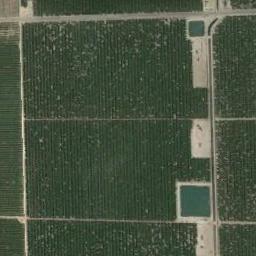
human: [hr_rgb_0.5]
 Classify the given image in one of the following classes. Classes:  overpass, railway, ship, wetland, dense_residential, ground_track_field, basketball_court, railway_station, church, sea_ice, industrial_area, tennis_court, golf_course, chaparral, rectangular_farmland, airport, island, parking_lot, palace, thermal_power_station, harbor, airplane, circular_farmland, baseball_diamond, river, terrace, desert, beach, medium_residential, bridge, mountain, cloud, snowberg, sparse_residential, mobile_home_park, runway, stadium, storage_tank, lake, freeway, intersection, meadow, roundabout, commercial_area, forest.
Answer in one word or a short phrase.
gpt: rectangular_farmland